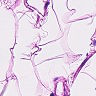
Metastatic tissue present: no